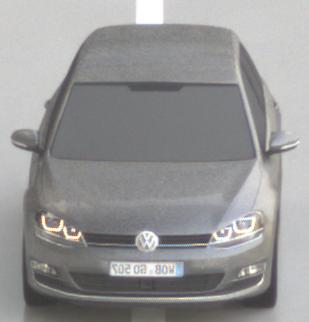
Make: VW
Model: Golf 1.2 TSI BMT
Detailed model: Golf (VII)
Model produced from: 2012/11
Model produced until: 2014/05
Doors: 3
Color: gray
Road condition: wet road
Daytime: sunrise or sunset
Contrast: medium contrast